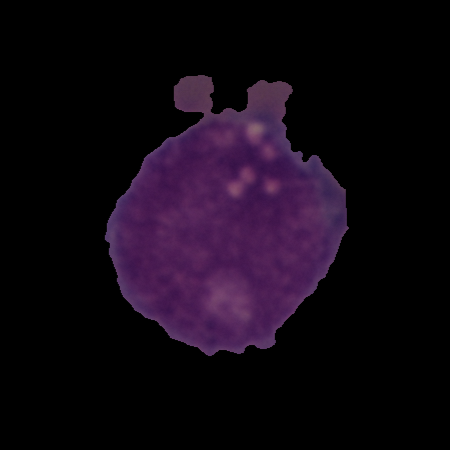
Label: cancer